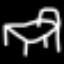
Label: bed